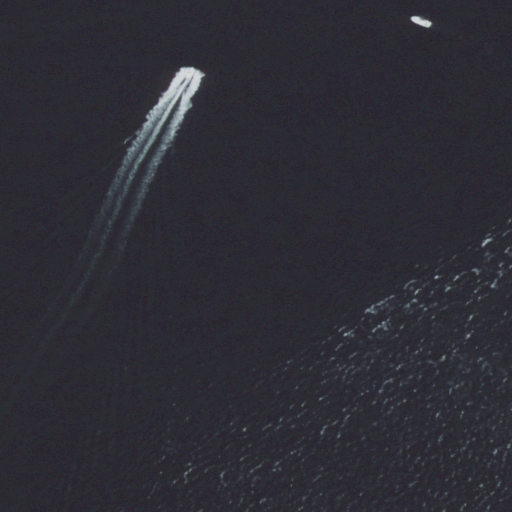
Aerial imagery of rock in New York named Valiant Rock containing only open water